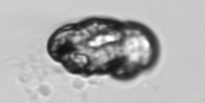
Label: Proterythropsis